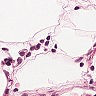
Metastatic tissue present: no